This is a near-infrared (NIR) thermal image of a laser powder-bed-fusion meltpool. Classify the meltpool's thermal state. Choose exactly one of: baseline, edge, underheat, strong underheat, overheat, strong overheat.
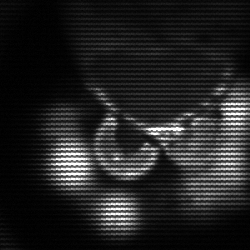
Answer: edge